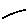
Label: line